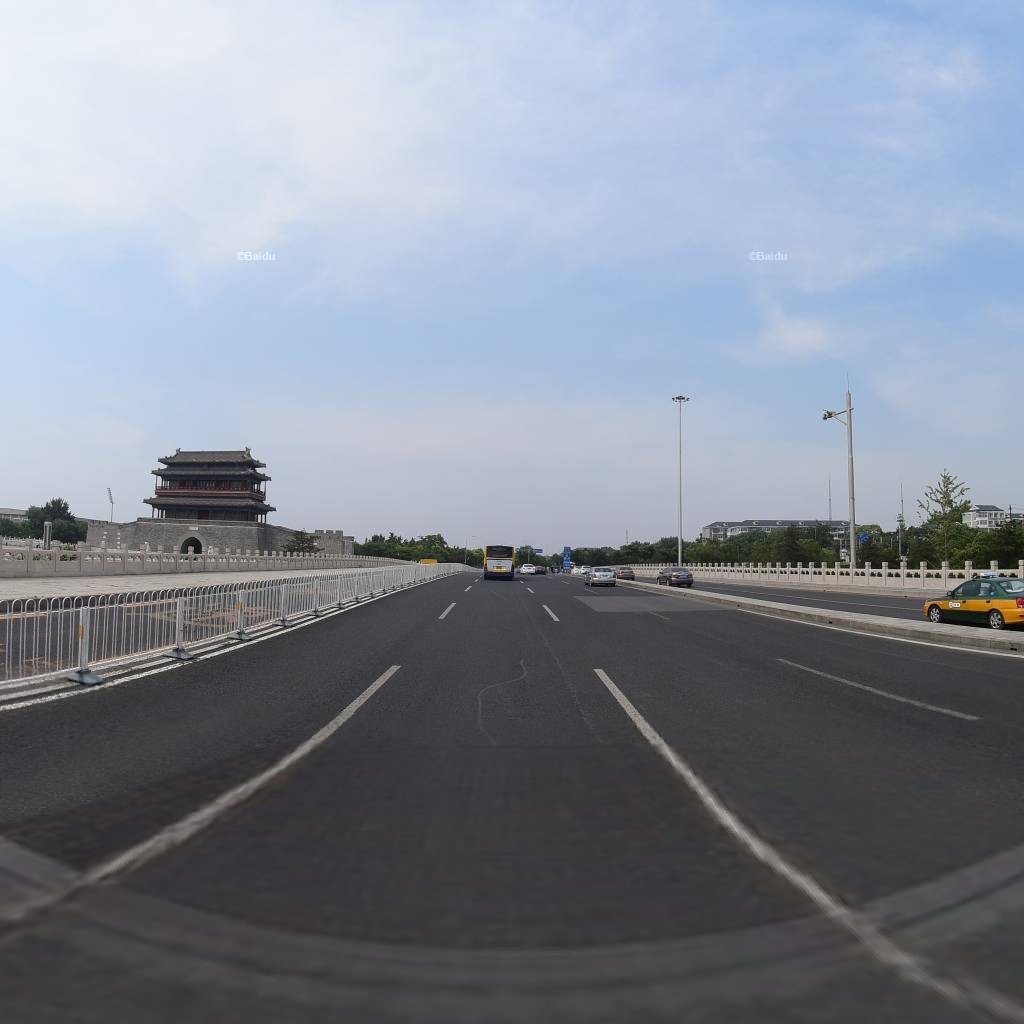
Region: Dongcheng
Road damage annotations: longitudinal patch